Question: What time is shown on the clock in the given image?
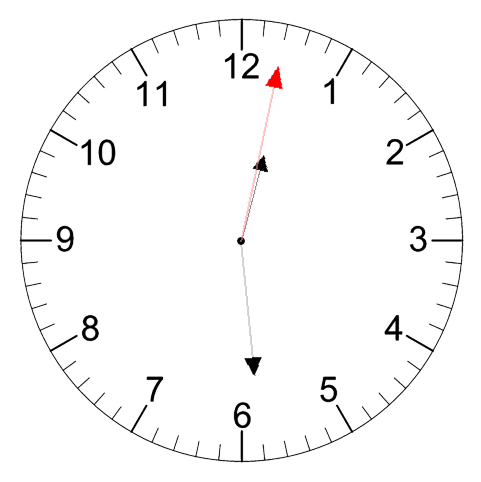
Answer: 12:29:02